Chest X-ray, PA view. Patient: 38 years old, sex F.
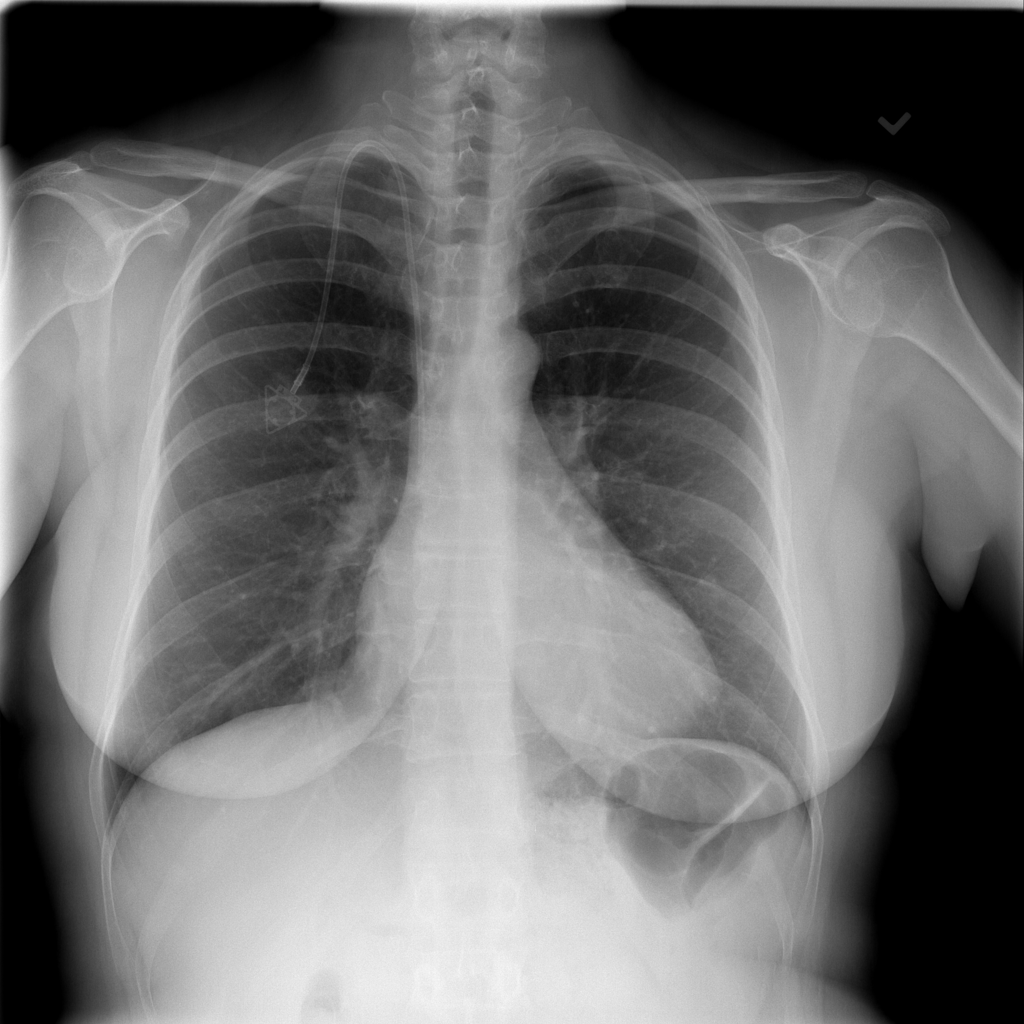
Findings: No Finding